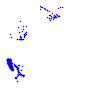
Particle: pion